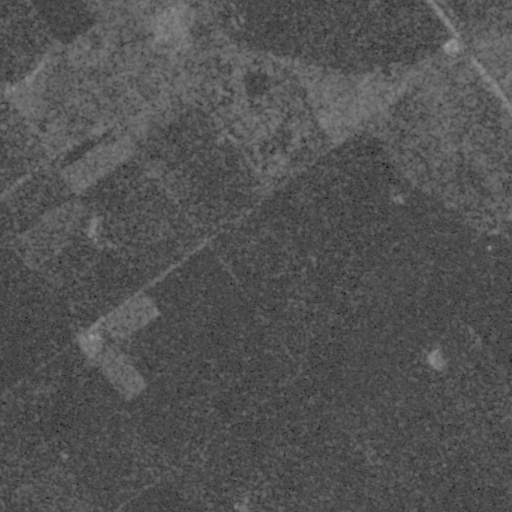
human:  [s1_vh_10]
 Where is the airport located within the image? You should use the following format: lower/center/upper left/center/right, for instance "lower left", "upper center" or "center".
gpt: The airport is located in the upper right of the image.
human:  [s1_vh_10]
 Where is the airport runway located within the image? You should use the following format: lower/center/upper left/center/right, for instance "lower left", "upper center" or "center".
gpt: The airport runway is located in the upper right of the image.
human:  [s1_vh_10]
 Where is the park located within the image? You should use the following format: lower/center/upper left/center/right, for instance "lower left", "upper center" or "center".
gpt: The park is located in the upper right of the image.
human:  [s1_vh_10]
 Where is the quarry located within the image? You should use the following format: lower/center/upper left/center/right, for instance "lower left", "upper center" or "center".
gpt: There is no quarry in the image.

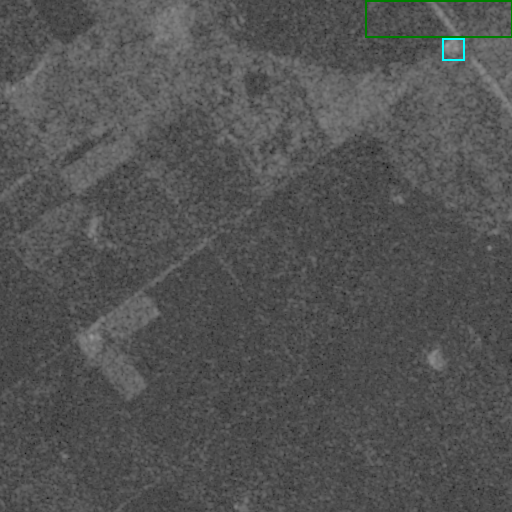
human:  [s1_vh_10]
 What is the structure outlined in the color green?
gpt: The structure outlined in green is an airport.
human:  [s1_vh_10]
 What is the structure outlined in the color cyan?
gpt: The structure outlined in cyan is a park.
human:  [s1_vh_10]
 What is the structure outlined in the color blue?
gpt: There is no blue outline.